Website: home-depot
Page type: customer-info-address
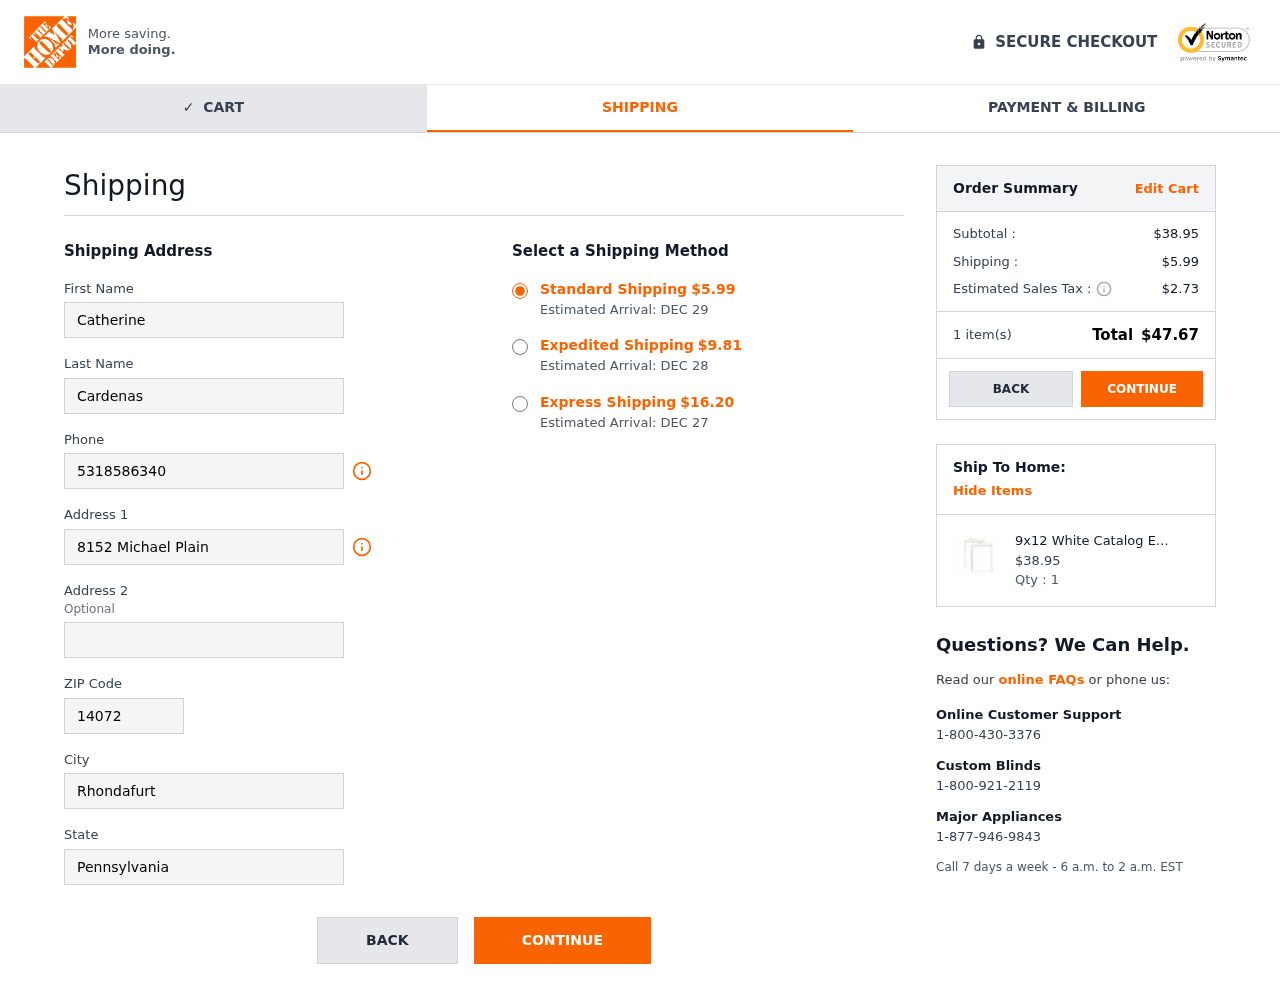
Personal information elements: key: PII_CITY
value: Rhondafurt
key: PII_FIRSTNAME
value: Catherine
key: PII_LASTNAME
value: Cardenas
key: PII_PHONE
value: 5318586340
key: PII_POSTCODE
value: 14072
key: PII_STATE
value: Pennsylvania
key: PII_STREET
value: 8152 Michael Plain
Product elements: key: PRODUCT1_NAME
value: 9x12 White Catalog Envelope, Peel & Seal
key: PRODUCT1_PRICE
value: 38.95
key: PRODUCT1_QUANTITY
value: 1
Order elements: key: ORDER_SHIPPING_COST
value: $5.99
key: ORDER_DELIVERY_DATE
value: Estimated Arrival: DEC 29
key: ORDER_SHIPPING_COST_EXPEDITED
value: $9.81
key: ORDER_DELIVERY_DATE_EXPEDITED
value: Estimated Arrival: DEC 28
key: ORDER_SHIPPING_COST_EXPRESS
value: $16.20
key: ORDER_DELIVERY_DATE_EXPRESS
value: Estimated Arrival: DEC 27
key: ORDER_SUBTOTAL
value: $38.95
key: ORDER_TAX
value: $2.73
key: ORDER_NUM_ITEMS
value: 1 item(s)
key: ORDER_TOTAL
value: $47.67